Question: I am Having a trouble to create a ScrollView with drag and drop functionality to reorder it's all components. i don't want to create it using Listview. can anyone help me for this.?Thnaks :)
'''
public class ActivityDragAndDrop extends Activity {
private CustomScrollView customScrollView;
private LinearLayout llMain;
private float defaultPos;
private float heightRequestItem;
private float halfitemHeight;
private int lastAddedAt = -1;
float lastY = -1;
LayoutInflater inflater;
@Override
protected void onCreate(Bundle savedInstanceState) {
super.onCreate(savedInstanceState);
setContentView(R.layout.activity_drag_and_drop);
initData();
initUI();
}
private void initData() {
heightRequestItem = getResources().getDimensionPixelSize(
R.dimen.item_height);
halfitemHeight = heightRequestItem / 2;
}
private void initUI() {
customScrollView = (CustomScrollView) findViewById(R.id.scrollView);
llMain = (LinearLayout) findViewById(R.id.llMain);
inflater = (LayoutInflater) getSystemService(LAYOUT_INFLATER_SERVICE);
for (int i = 0; i <= 5; i++) {
View vTemp = inflater.inflate(R.layout.single_tv_tag_name, null);
if (i != 4 && i != 5) {
TextView tvTagName = ((TextView) vTemp
.findViewById(R.id.tvTagName));
tvTagName.setText("Tag" + i);
tvTagName.setTag("" + i);
}
vTemp.setOnTouchListener(new ChoiceTouchListener());
vTemp.setOnDragListener(new ChoiceDragListener());
llMain.addView(vTemp);
}
}
private final class ChoiceTouchListener implements OnTouchListener {
@Override
public boolean onTouch(View view, MotionEvent motionEvent) {
if (motionEvent.getAction() == MotionEvent.ACTION_DOWN) {
defaultPos = view.getY();
ClipData data = ClipData.newPlainText("", "");
DragShadowBuilder shadowBuilder = new View.DragShadowBuilder(
view);
view.startDrag(data, shadowBuilder, view, 1);
return true;
} else {
return false;
}
}
}
private class ChoiceDragListener implements OnDragListener {
@Override
public boolean onDrag(View v, DragEvent event) {
// handle drag events
switch (event.getAction()) {
case DragEvent.ACTION_DRAG_STARTED:
// no action necessary
break;
case DragEvent.ACTION_DRAG_ENTERED:
// no action necessary
break;
case DragEvent.ACTION_DRAG_EXITED:
// no action necessary
break;
case DragEvent.ACTION_DROP:
View view = (View) event.getLocalState();
// stop displaying the view where it was before it was dragged
view.setVisibility(View.INVISIBLE);
// view being dragged and dropped
LinearLayout dropped = (LinearLayout) view;
// view dragged item is being dropped on
LinearLayout dropTarget = (LinearLayout) v;
// update the text in the target view to reflect the data being
// dropped
// make it bold to highlight the fact that an item has been
// dropped
break;
case DragEvent.ACTION_DRAG_ENDED:
// no action necessary
break;
default:
break;
}
return true;
}
}
private void addBlankviewAt(int pos) {
Log.v("TT", " pos-->" + pos + " N: " + llMain.getChildCount());
if (lastAddedAt != -1) {
llMain.removeViewAt(lastAddedAt);
}
View vBlank = inflater.inflate(R.layout.blank_layout, null);
llMain.addView(vBlank, pos);
lastAddedAt = pos;
}
}
'''
R.layout.SingleTv_tagname is a layout which i want to reorder in the scrollview using drag and drop animation. Scroll View is created in initUI() methode.

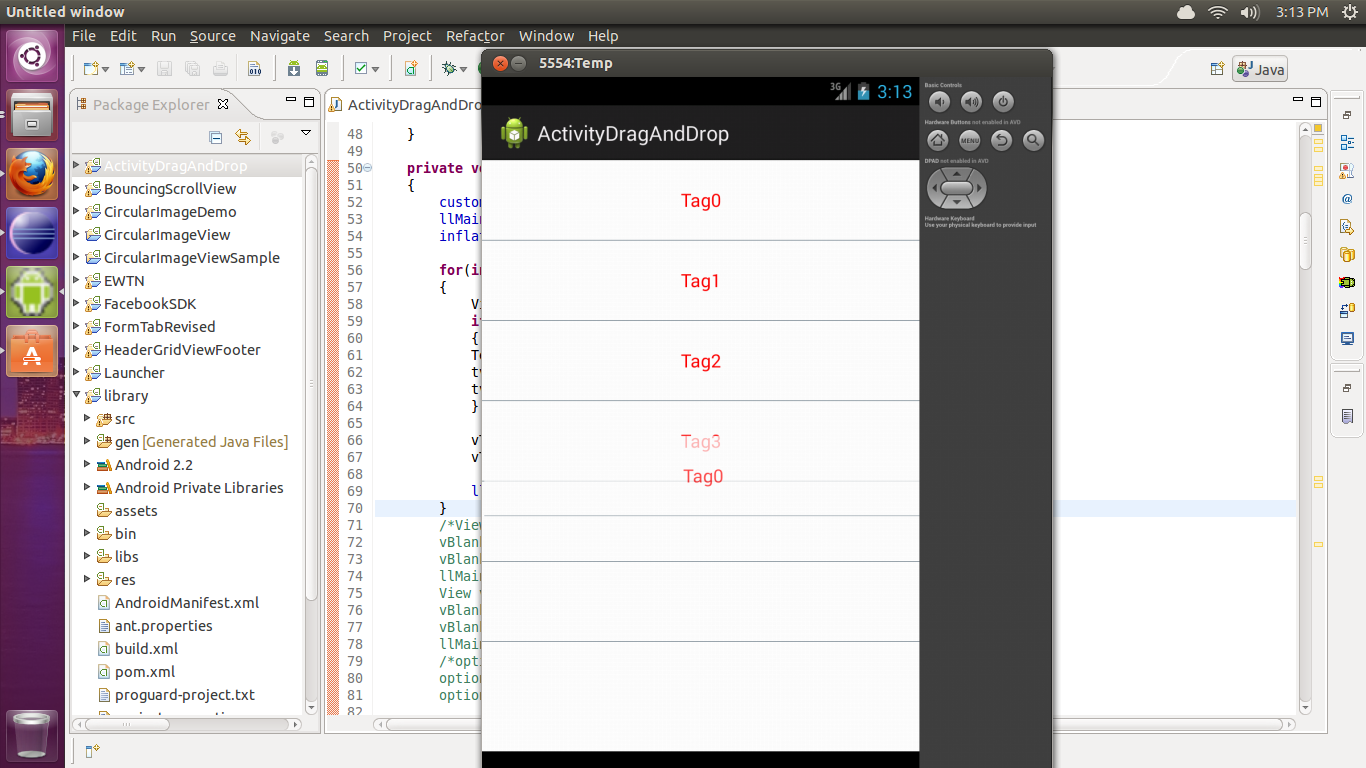
Answer: Try This...
magic happens in ACTION_DRAG in which you create copy of orignal layout and then find Yposition of view that you are dragging and then divide this Yposition by the height Of that item.This will give yo position of index in scrollview at which cursor is on screen..then using addViewAt(view,pos) you can add component. and at last remove orignal view using llMain.removeView(originalView); enjoy :) you r done....
'''
public class ActivityDragAndDrop extends Activity
{
private Rect rect;
DragShadowBuilder shadowBuilder;
private CustomScrollView customScrollView;
private LinearLayout llMain;
private float defaultPos;
private float heightRequestItem ;
private float halfitemHeight;
private int lastAddedAt=-1;
float lastY=-1;
float prevPos=-1;
Display display;
float screenWidth,screenheight;
Timer t;
LayoutInflater inflater;
private int widthRequestItem;
@Override
protected void onCreate(Bundle savedInstanceState)
{
super.onCreate(savedInstanceState);
setContentView(R.layout.activity_drag_and_drop);
initData();
initUI();
}
private void initData()
{
display = getWindowManager().getDefaultDisplay();
screenWidth = display.getWidth();
screenheight = display.getHeight();
heightRequestItem= getResources().getDimensionPixelSize(R.dimen.item_height);
halfitemHeight=heightRequestItem/2;
}
private void initUI()
{
customScrollView=(CustomScrollView) findViewById(R.id.scrollView);
llMain=(LinearLayout)findViewById(R.id.llMain);
inflater=(LayoutInflater) getSystemService(LAYOUT_INFLATER_SERVICE);
for(int i=0;i<10;i++)
{
View vTemp=inflater.inflate(R.layout.single_tv_tag_name, null);
TextView tvTagName=((TextView)vTemp.findViewById(R.id.tvTagName));
tvTagName.setText("Tag"+i);
tvTagName.setTag(""+i);
vTemp.setOnTouchListener(new ChoiceTouchListener());
vTemp.setOnDragListener(new ChoiceDragListener());
llMain.addView(vTemp);
}
View vBlank=inflater.inflate(R.layout.blank_layout, null);
vBlank.setOnTouchListener(new ChoiceTouchListener());
vBlank.setOnDragListener(new ChoiceDragListener());
llMain.addView(vBlank);
View vBlank1=inflater.inflate(R.layout.blank_layout, null);
vBlank1.setOnTouchListener(new ChoiceTouchListener());
vBlank1.setOnDragListener(new ChoiceDragListener());
llMain.addView(vBlank1);
t=new Timer();
t.schedule(new TimerTask() {
@Override
public void run() {
runOnUiThread(new Runnable() {
@Override
public void run() {
findHeight();
}
});
}
}, 200);
}
private void findHeight()
{
heightRequestItem=llMain.getChildAt(0).getMeasuredHeight();
widthRequestItem=llMain.getChildAt(0).getMeasuredWidth();
Toast.makeText(getApplicationContext(), " "+heightRequestItem, Toast.LENGTH_LONG).show();
}
private final class ChoiceTouchListener implements OnTouchListener
{
@Override
public boolean onTouch(View view, MotionEvent motionEvent) {
if (motionEvent.getAction() == MotionEvent.ACTION_DOWN)
{
rect = new Rect(view.getLeft(), view.getTop(), view.getRight(),view.getBottom());
prevPos=view.getY();
ClipData data = ClipData.newPlainText("", "");
Point offset = new Point((int) motionEvent.getX(), (int) motionEvent.getY());
shadowBuilder = new CustomDragShadowBuilder(view, offset);
view.startDrag(data, shadowBuilder, view, 1);
return true;
}
else if (motionEvent.getAction() == MotionEvent.ACTION_MOVE)
{
return true;
} else if (motionEvent.getAction() == MotionEvent.ACTION_UP) {
return true;
}
return false;
}
}
private class ChoiceDragListener implements OnDragListener
{
private int FLAG;
private boolean containsDragable;
private int _yDelta;
@Override
public boolean onDrag(View v, DragEvent event) {
View view = (View) event.getLocalState();
//view being dragged and dropped
LinearLayout dropped = (LinearLayout) view;
//view dragged item is being dropped on
LinearLayout dropTarget = (LinearLayout) v;
switch (event.getAction()) {
case DragEvent.ACTION_DRAG_STARTED:
//no action necessary
break;
case DragEvent.ACTION_DRAG_ENTERED:
//no action necessary
break;
case DragEvent.ACTION_DRAG_EXITED:
//no action necessary
break;
case DragEvent.ACTION_DROP:
float lastPos=dropTarget.getY();
View vBlank=inflater.inflate(R.layout.single_tv_tag_name, null);
((TextView)vBlank.findViewById(R.id.tvTagName)).setText(((TextView)dropped.findViewById(R.id.tvTagName)).getText());
vBlank.setOnTouchListener(new ChoiceTouchListener());
vBlank.setOnDragListener(new ChoiceDragListener());
llMain.addView(vBlank, ((int)(lastPos/heightRequestItem)));
llMain.removeView(dropped);
break;
case DragEvent.ACTION_DRAG_ENDED:
//no action necessary
break;
default:
break;
}
return true;
}
}
public class CustomDragShadowBuilder extends View.DragShadowBuilder {
private Point _offset;
public CustomDragShadowBuilder(View view, Point offset) {
// Stores the View parameter passed to myDragShadowBuilder.
super(view);
_offset = offset;
}
@Override
public void onProvideShadowMetrics (Point size, Point touch) {
size.set(getView().getWidth(), getView().getHeight());
touch.set(_offset.x, _offset.y);
}
}
}
'''
//CustomScrollView.java
'''
public class CustomScrollView extends ScrollView{
private OnScrollChanged onScrollChanged;
private boolean hasScrollListener;
private int mMaxYOverscrollDistance;
public CustomScrollView(Context context, AttributeSet attrs, int defStyle)
{
super(context, attrs, defStyle);
initBounceScrollView();
}
public CustomScrollView(Context context, AttributeSet attrs) {
super(context, attrs);
initBounceScrollView();
}
public CustomScrollView(Context context) {
super(context);
initBounceScrollView();
}
@Override
protected void onScrollChanged(int l, int t, int oldl, int oldt)
{
//if(AppConstants.DEBUG)Log.v(AppConstants.DEBUG_TAG,"onScrollChanged: "+l+":"+t+":"+oldl+":"+oldt);
if(hasScrollListener)
{
onScrollChanged.onScrollChanged(this,l, t, oldl, oldt);
}
super.onScrollChanged(l, t, oldl, oldt);
}
@Override
protected void onOverScrolled(int scrollX, int scrollY, boolean clampedX,
boolean clampedY) {
super.onOverScrolled(scrollX, scrollY, clampedX, clampedY);
}
public OnScrollChanged getOnScrollChanged() {
return onScrollChanged;
}
public void setOnScrollChanged(OnScrollChanged onScrollChanged) {
this.onScrollChanged = onScrollChanged;
hasScrollListener = true;
}
private void initBounceScrollView()
{
//get the density of the screen and do some maths with it on the max overscroll distance
//variable so that you get similar behaviors no matter what the screen size
mMaxYOverscrollDistance = getResources().getDimensionPixelSize(R.dimen.height_pullrefresh);//(int) (density * MAX_Y_OVERSCROLL_DISTANCE);
}
@Override
protected boolean overScrollBy(int deltaX, int deltaY, int scrollX, int scrollY, int scrollRangeX, int scrollRangeY, int maxOverScrollX, int maxOverScrollY, boolean isTouchEvent)
{
//if(AppConstants.DEBUG) Log.v(AppConstants.DEBUG_TAG, "deltaX "+deltaX+" "+ deltaY+" "+ scrollX+" "+ scrollY+" "+ scrollRangeX+" "+ scrollRangeY+" "+ maxOverScrollX+" "+ maxOverScrollY+" "+ isTouchEvent);
if(scrollY==(-mMaxYOverscrollDistance) && isTouchEvent)
{
if(onScrollChanged!=null) onScrollChanged.onOverScrolledAtMax();
}
//This is where the magic happens, we have replaced the incoming maxOverScrollY with our own custom variable mMaxYOverscrollDistance;
return super.overScrollBy(deltaX, deltaY, scrollX, scrollY, scrollRangeX, scrollRangeY, maxOverScrollX, mMaxYOverscrollDistance, isTouchEvent);
}
}
'''
//OnScrollChanged.java interface
'''
public interface OnScrollChanged {
void onScrollChanged(View v,int l, int t, int oldl, int oldt );
void onOverScrolledAtMax();
void onOverScrolledStarted();
void onOverScrolledEnded();
}
'''